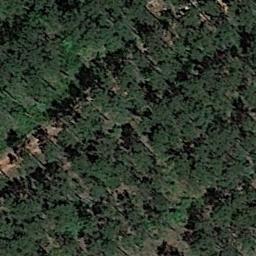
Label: forest